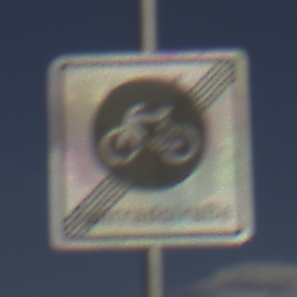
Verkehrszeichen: EndeFahrradstrasse
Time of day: MorningAfternoon
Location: Outdoor (RoadRail)
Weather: PartlyCloudy
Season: NotSpecified
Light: Natural